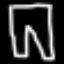
Label: pants